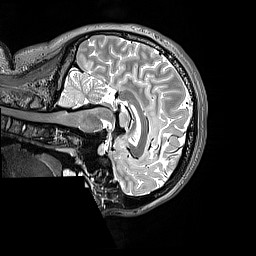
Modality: T2w
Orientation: sagittal
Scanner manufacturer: siemens
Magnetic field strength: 3 T
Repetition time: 3.2 s
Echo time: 0.565 s